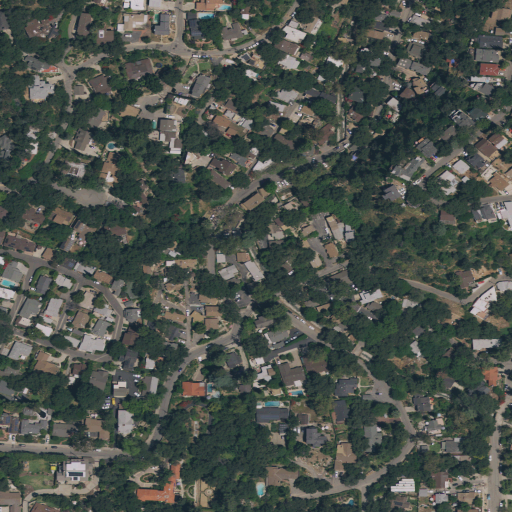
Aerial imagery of valley in California named Little Santa Anita Canyon containing open development, low intensity development, mixed forest, medium intensity development, shrub, and evergreen forest